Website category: university
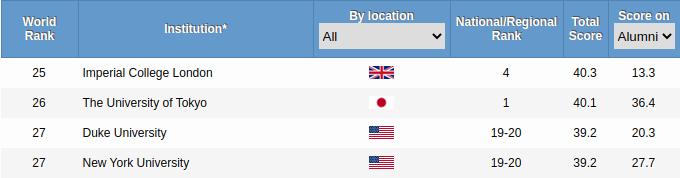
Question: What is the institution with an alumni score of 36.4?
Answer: The University of Tokyo

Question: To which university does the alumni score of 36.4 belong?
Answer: The University of Tokyo

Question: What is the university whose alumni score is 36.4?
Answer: The University of Tokyo

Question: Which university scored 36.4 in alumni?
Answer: The University of Tokyo

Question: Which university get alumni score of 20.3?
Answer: Duke University

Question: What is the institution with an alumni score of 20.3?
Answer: Duke University

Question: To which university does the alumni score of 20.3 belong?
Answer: Duke University

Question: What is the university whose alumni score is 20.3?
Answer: Duke University

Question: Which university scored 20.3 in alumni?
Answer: Duke University

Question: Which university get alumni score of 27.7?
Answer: New York University

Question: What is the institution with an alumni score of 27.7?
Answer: New York University

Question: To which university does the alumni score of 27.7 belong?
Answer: New York University

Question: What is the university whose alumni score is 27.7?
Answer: New York University

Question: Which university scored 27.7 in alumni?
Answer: New York University